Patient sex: M
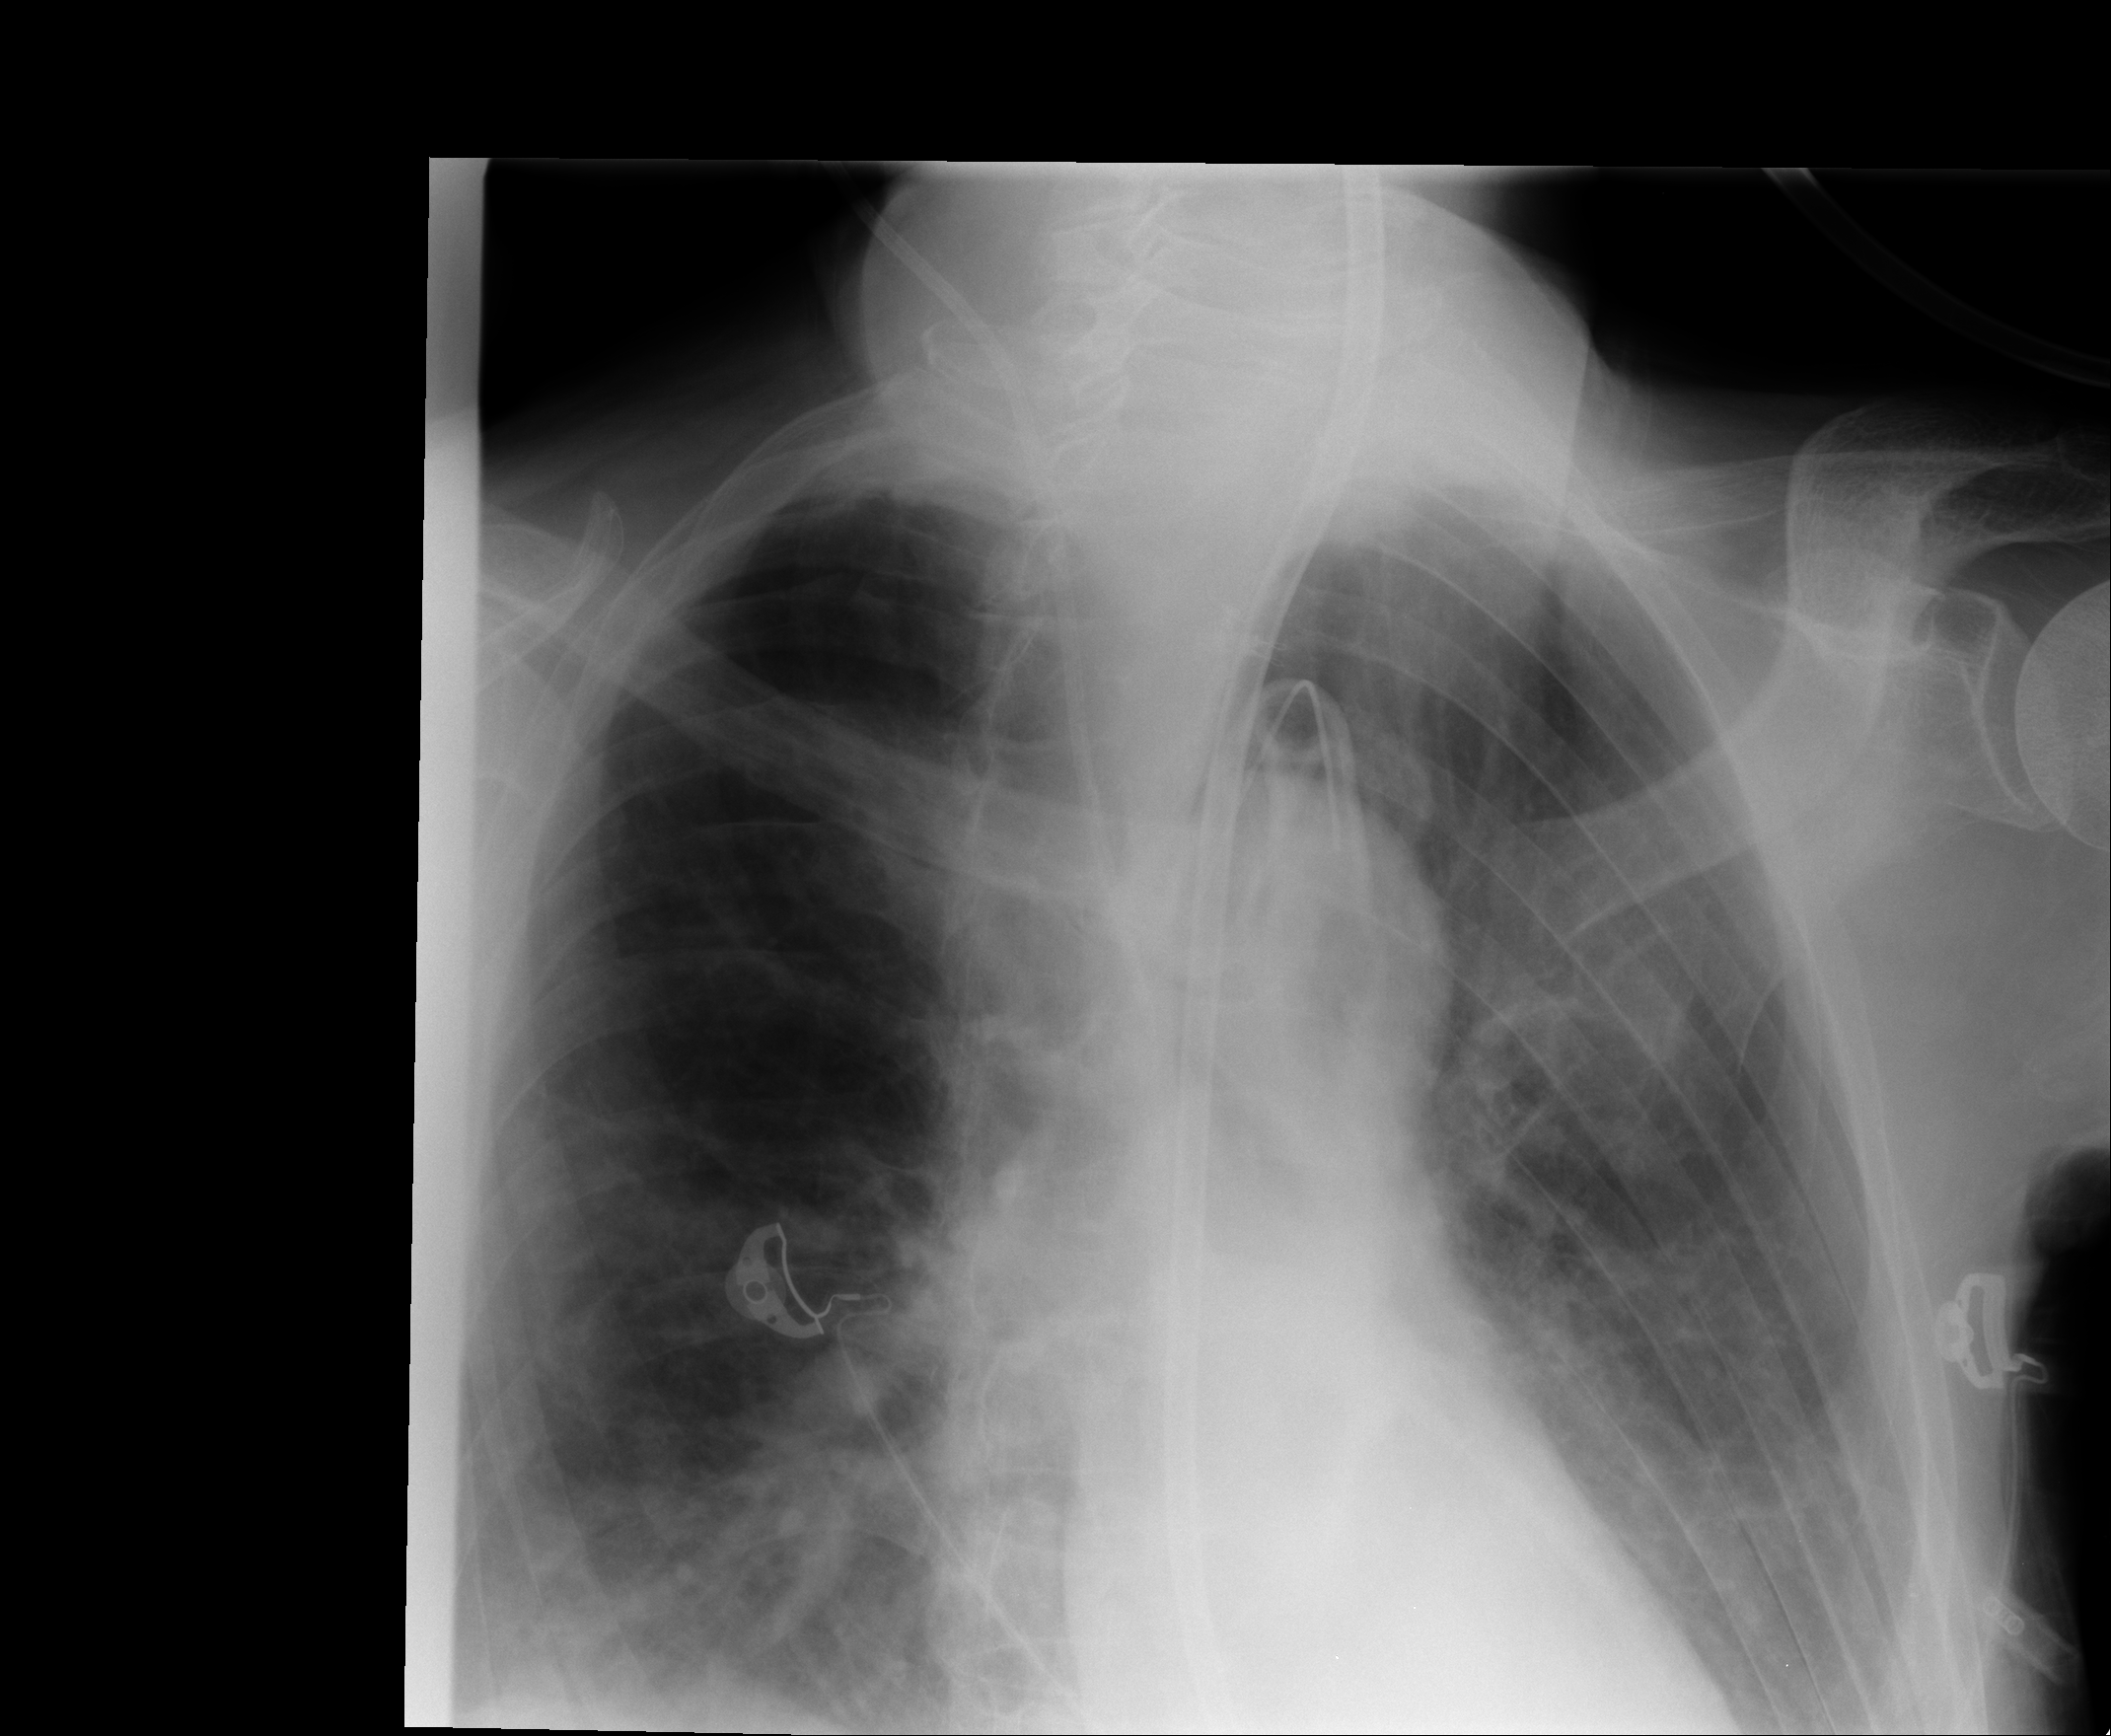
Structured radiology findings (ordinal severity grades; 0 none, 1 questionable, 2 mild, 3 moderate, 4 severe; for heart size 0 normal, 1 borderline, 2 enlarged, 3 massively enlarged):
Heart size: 0
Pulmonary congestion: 0
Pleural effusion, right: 0
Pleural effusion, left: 0
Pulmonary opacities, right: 2
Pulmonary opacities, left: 2
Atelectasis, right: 2
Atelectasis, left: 2